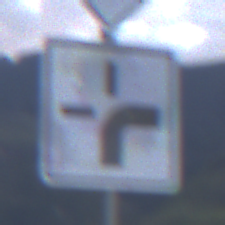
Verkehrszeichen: VerlaufVorfahrtsstrasse3
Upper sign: Vorfahrtsstrasse
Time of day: SunriseSunset
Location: Outdoor (Nature)
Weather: PartlyCloudy
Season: NotSpecified
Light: Natural